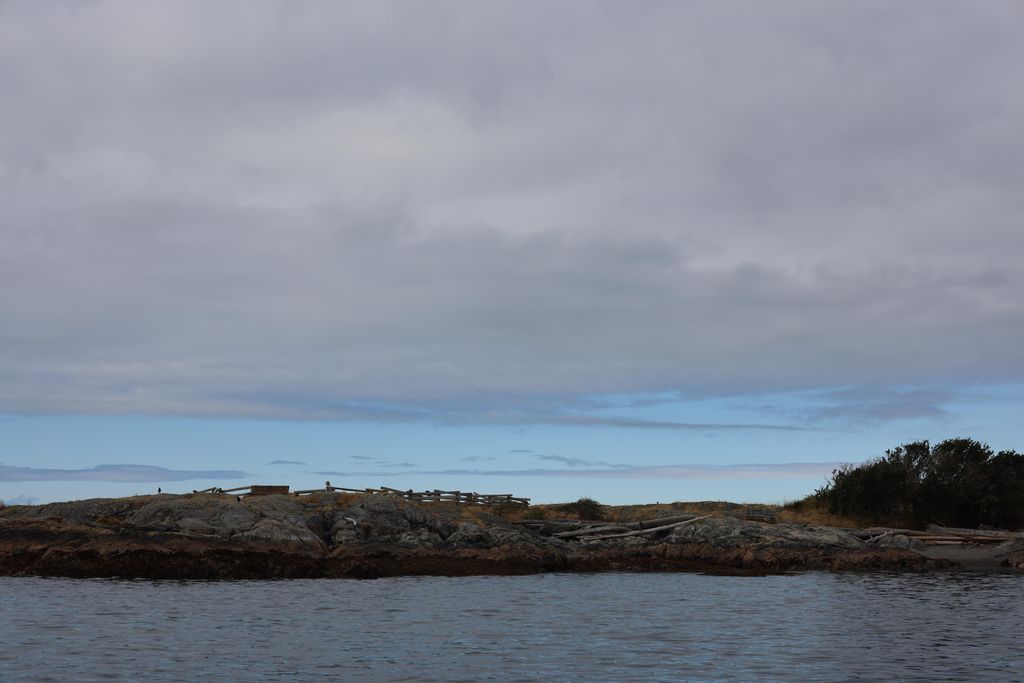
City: victoria